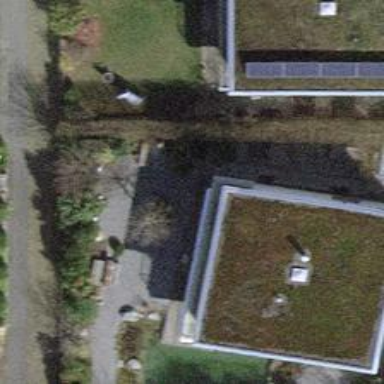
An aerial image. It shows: Detached building with flat roof.